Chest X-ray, PA view. Patient: 53 years old, sex M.
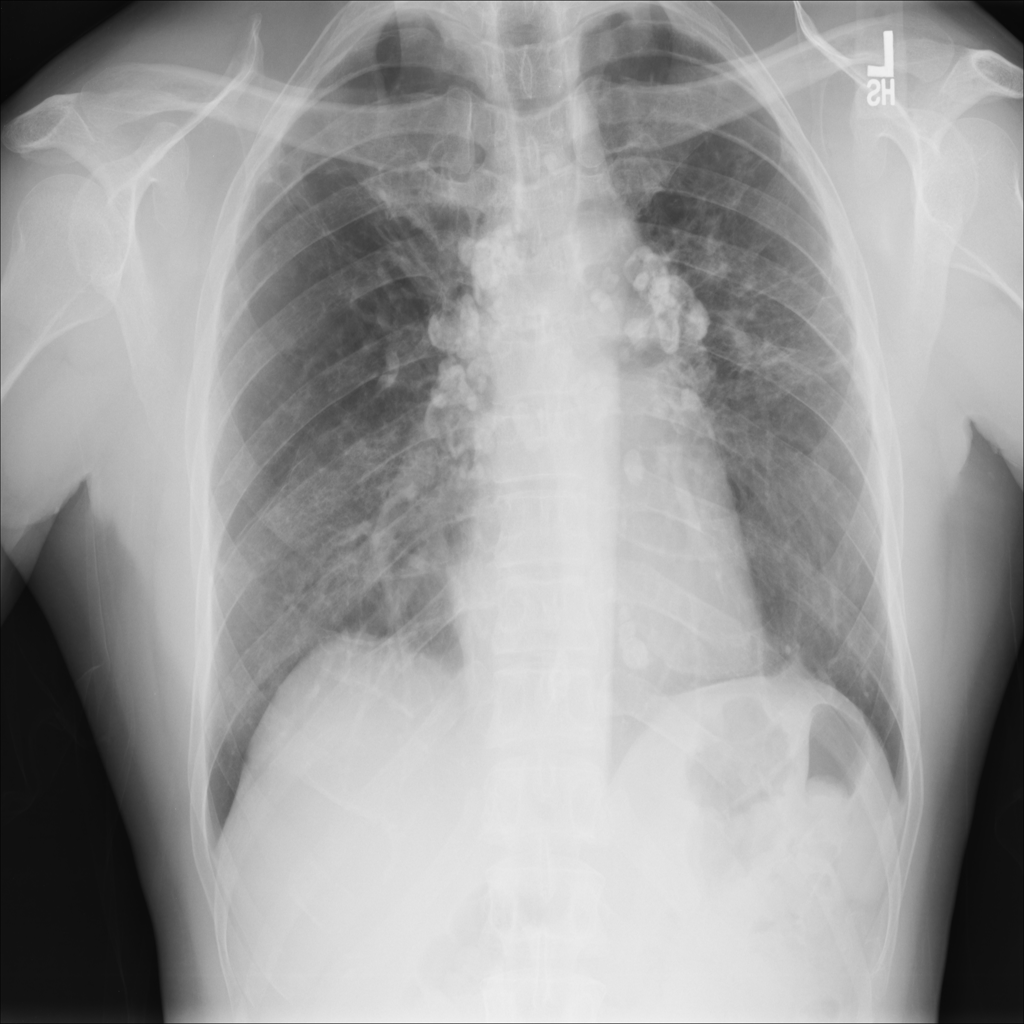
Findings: Fibrosis, Infiltration